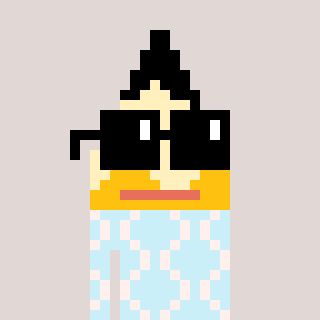
a pixel art character with square black sunglasses, a pencil-shaped head and a cold-colored body on a warm background